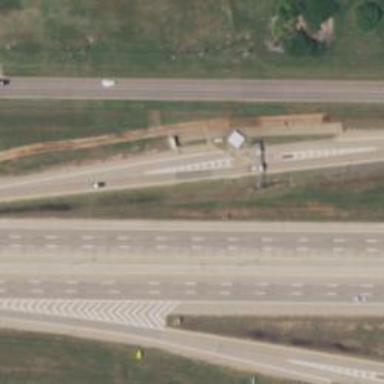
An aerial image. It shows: Toll gantry on the road.